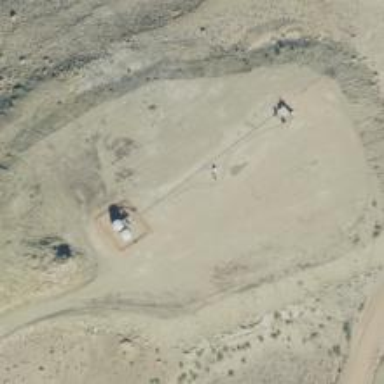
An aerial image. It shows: Petroleum well that is man-made.